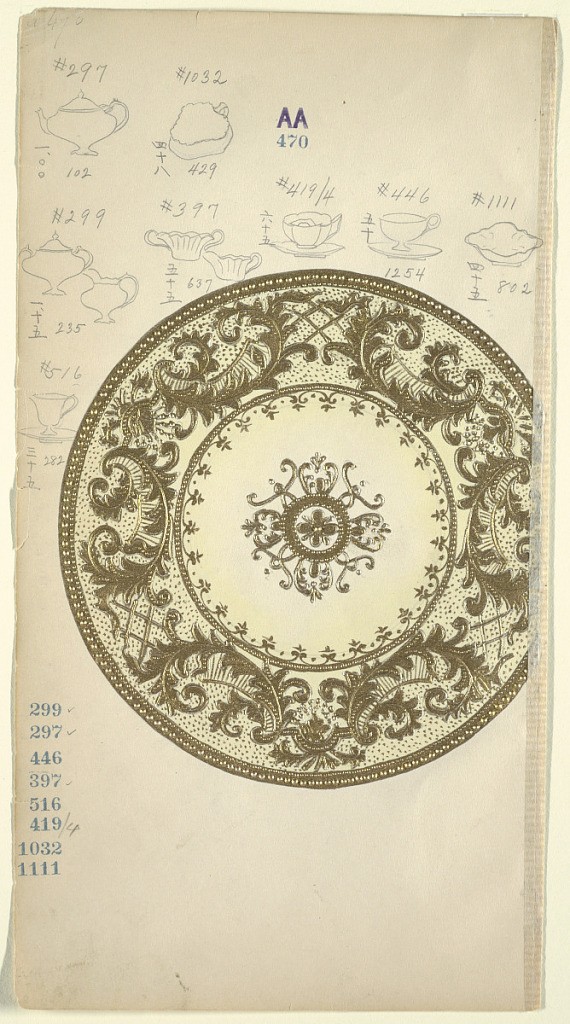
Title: Design for a Plate
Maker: Noritake, Japan and New York, New York, USA
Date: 1880–1910
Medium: Brush and gold gouache, graphite on cream paper
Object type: Drawing
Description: Design for a plate decorated with gold C-scrolls and trellis; at center a floral motif within a circle. Several sketches of tableware in graphite, upper margin.